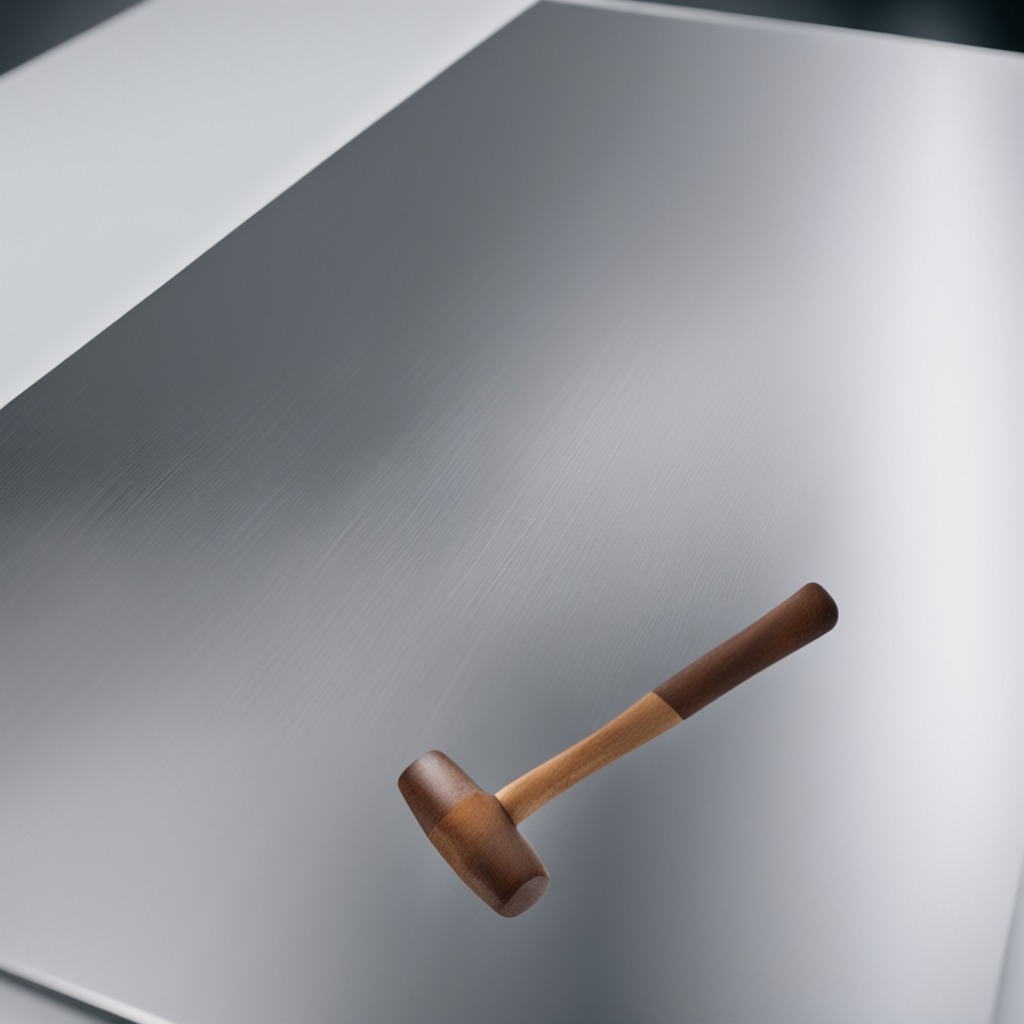
A hammer lies on the stainless steel table in a high-end prototyping lab.